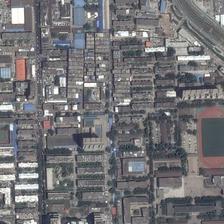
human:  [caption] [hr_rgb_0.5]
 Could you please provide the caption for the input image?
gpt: two diffirent football fields are separated by many houses .

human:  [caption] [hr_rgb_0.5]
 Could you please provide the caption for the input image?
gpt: many buildings and trees are around three playgrounds separately .

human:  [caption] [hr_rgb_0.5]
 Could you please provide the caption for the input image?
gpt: several playgrounds is distributed in the different blocks .

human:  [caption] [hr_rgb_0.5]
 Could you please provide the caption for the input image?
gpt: two large playgrounds and a small playground are surrounded by many buildings .

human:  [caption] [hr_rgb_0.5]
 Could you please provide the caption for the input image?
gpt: two big playground and a small playground are surrounded by many buildings .